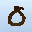
Label: 0